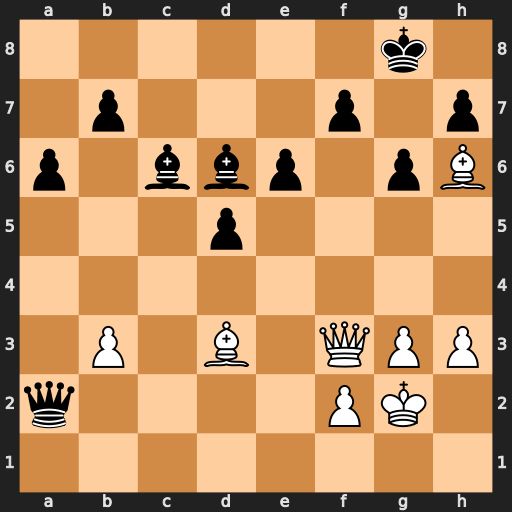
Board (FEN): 6k1/1p3p1p/p1bbp1pB/3p4/8/1P1B1QPP/q4PK1/8
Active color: w
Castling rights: -
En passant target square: -
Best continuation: Qf6 d4+ Kg1 Bf8 Bf4 Qa1+ Bf1 Qa5 Be5 Qxe5 Qxe5